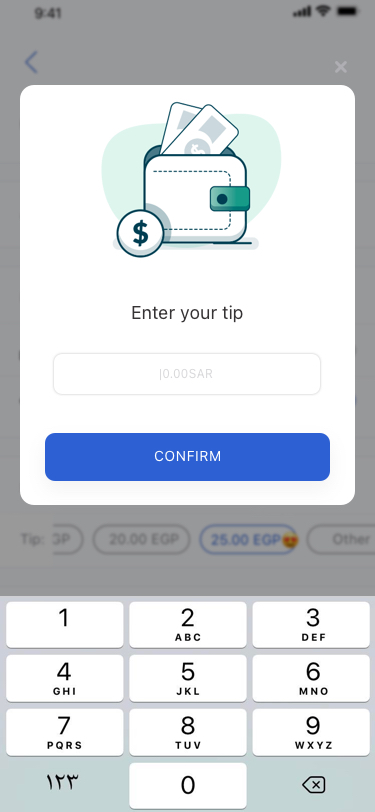
Text in this UI design:
Address :
Al Haram St., Building 23, Apt. 4
Payment Method :
Credit Card
Cash
Credit Card
+ Add new card
Enter Coupon :
15.00 EGP
20.00 EGP
25.00 EGP😍
Other
Tip:
3AYEZ3AYEZ
Estimated Cost:
23 EGP
Delivery Cost:
15 EGP
Tip:
0 EGP
Coupon:
10 EGP
Summary
3ayez Premium
Try 5 days and save
15 EGP on this order
SEND ORDER
23 EGP
Checkout
Enter your tip
|0.00SAR
CONFIRM